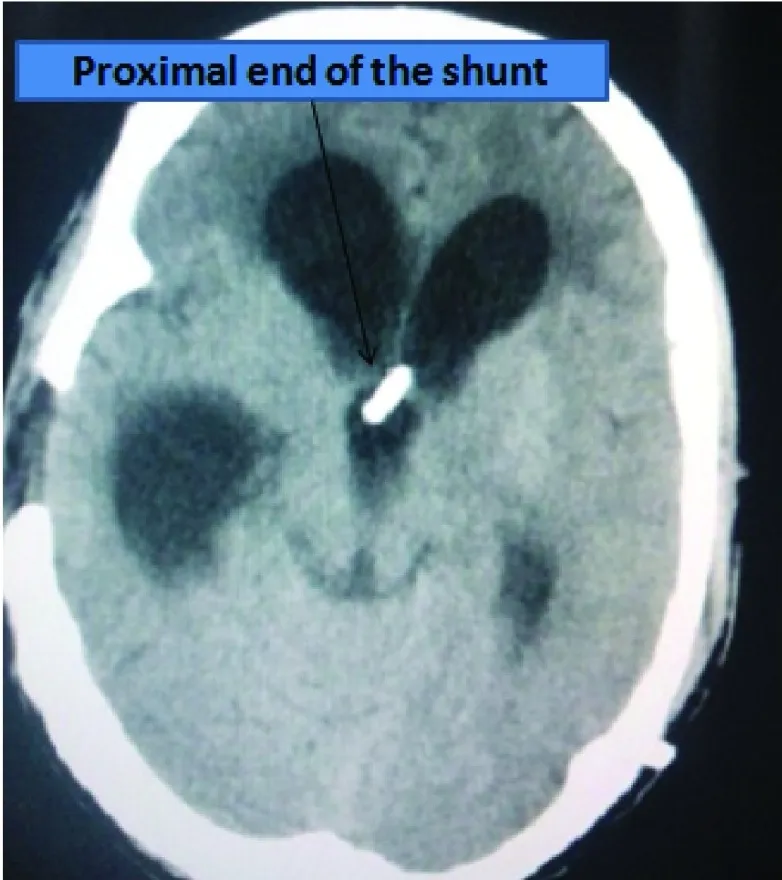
CT image confirming location of proximal end of VP shunt.
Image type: radiology (ct)